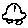
Label: car